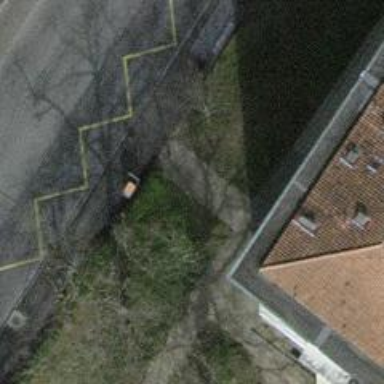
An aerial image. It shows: Sidewalk with asphalt surface leading to public transport platform. The platform includes shelter.